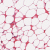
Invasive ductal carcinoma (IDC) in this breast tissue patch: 0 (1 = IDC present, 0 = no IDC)